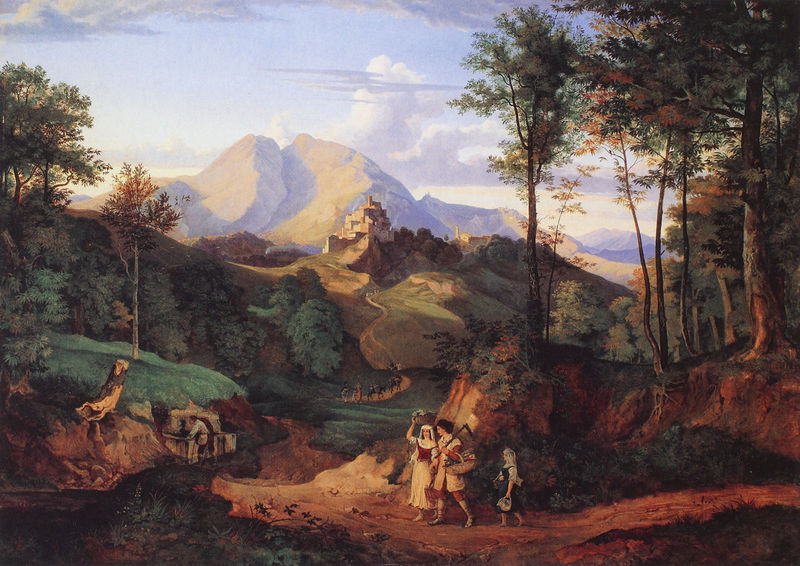
Titel: Die Rocca di Mezzo im Sabinergebirge
Künstler: Ludwig Richter
Institution: Leipzig, Museum der bildenden Künste
Schlagwörter: baum, berg, blau, blätter, gemälde, himmel, mann, wolken, bäume, grün, landschaft, mädchen, stadt, abend, frau, hintergrund, holz, tiere, weg, stein, morgen, familie, kind, blatt, wald, brunnen, turm, berge, herde, böschung, romantik, bauer, burg, wandern, geborge, wolcken, sense, magt, e, tiiere, verbäuen